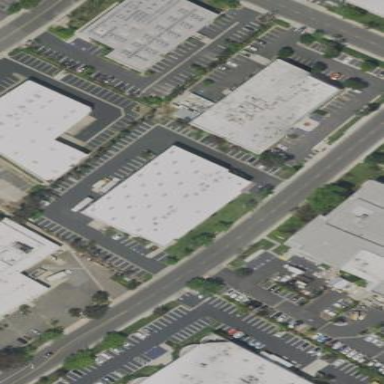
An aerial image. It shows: Commercial building.